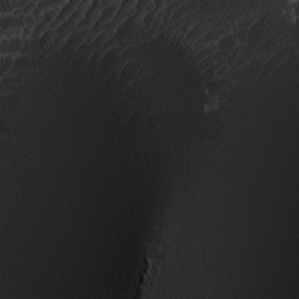
Label: non_frost